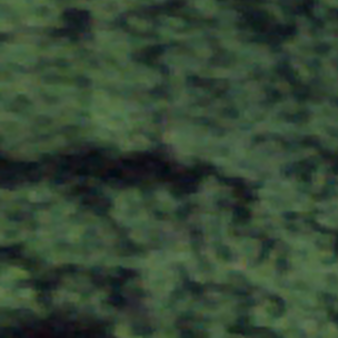
Label: other